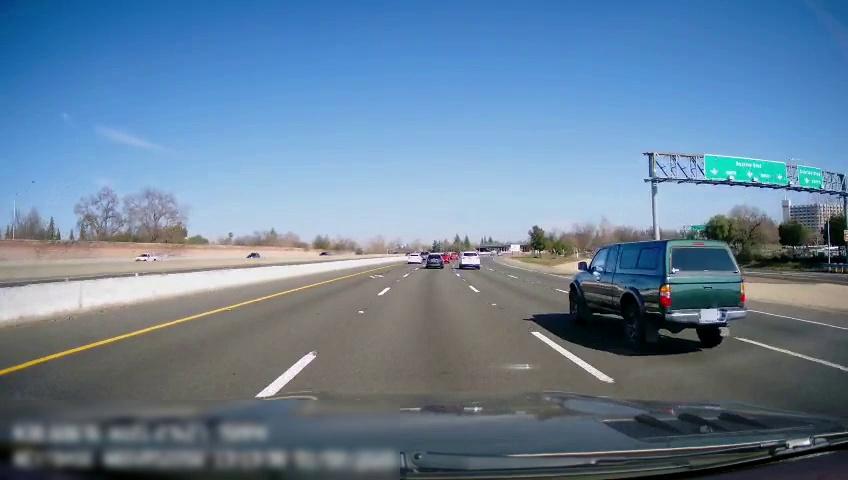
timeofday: Day
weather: Sunny
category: Drivable Space
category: Vehicles | Truck
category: Vehicles | Car
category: Drivable Space
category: Drivable Space
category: Vehicles | SUV
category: Vehicles | Truck
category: Vehicles | Car
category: Vehicles | Car
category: Vehicles | Car
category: Lanes | Opposite Lane
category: Lanes | Alternate Lane
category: Lanes | Alternate Lane
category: Lanes | Alternate Lane
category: Lanes | Current Lane
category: Lanes | Current Lane
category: Lanes | Alternate Lane
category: Traffic | Signs
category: Traffic | Signs
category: Traffic | Signs
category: Traffic | Signs
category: Traffic | Signs